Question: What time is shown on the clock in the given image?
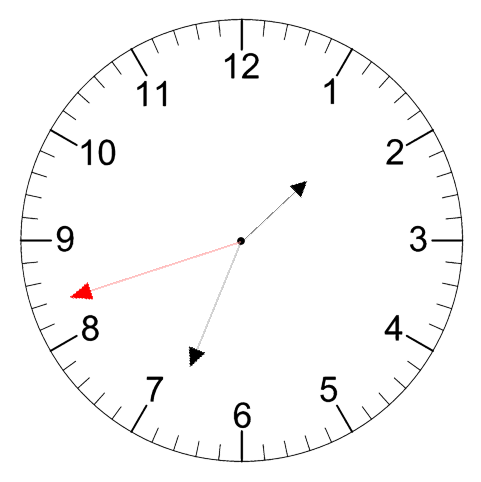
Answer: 01:33:42